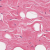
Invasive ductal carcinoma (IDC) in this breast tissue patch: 0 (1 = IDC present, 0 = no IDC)